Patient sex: M
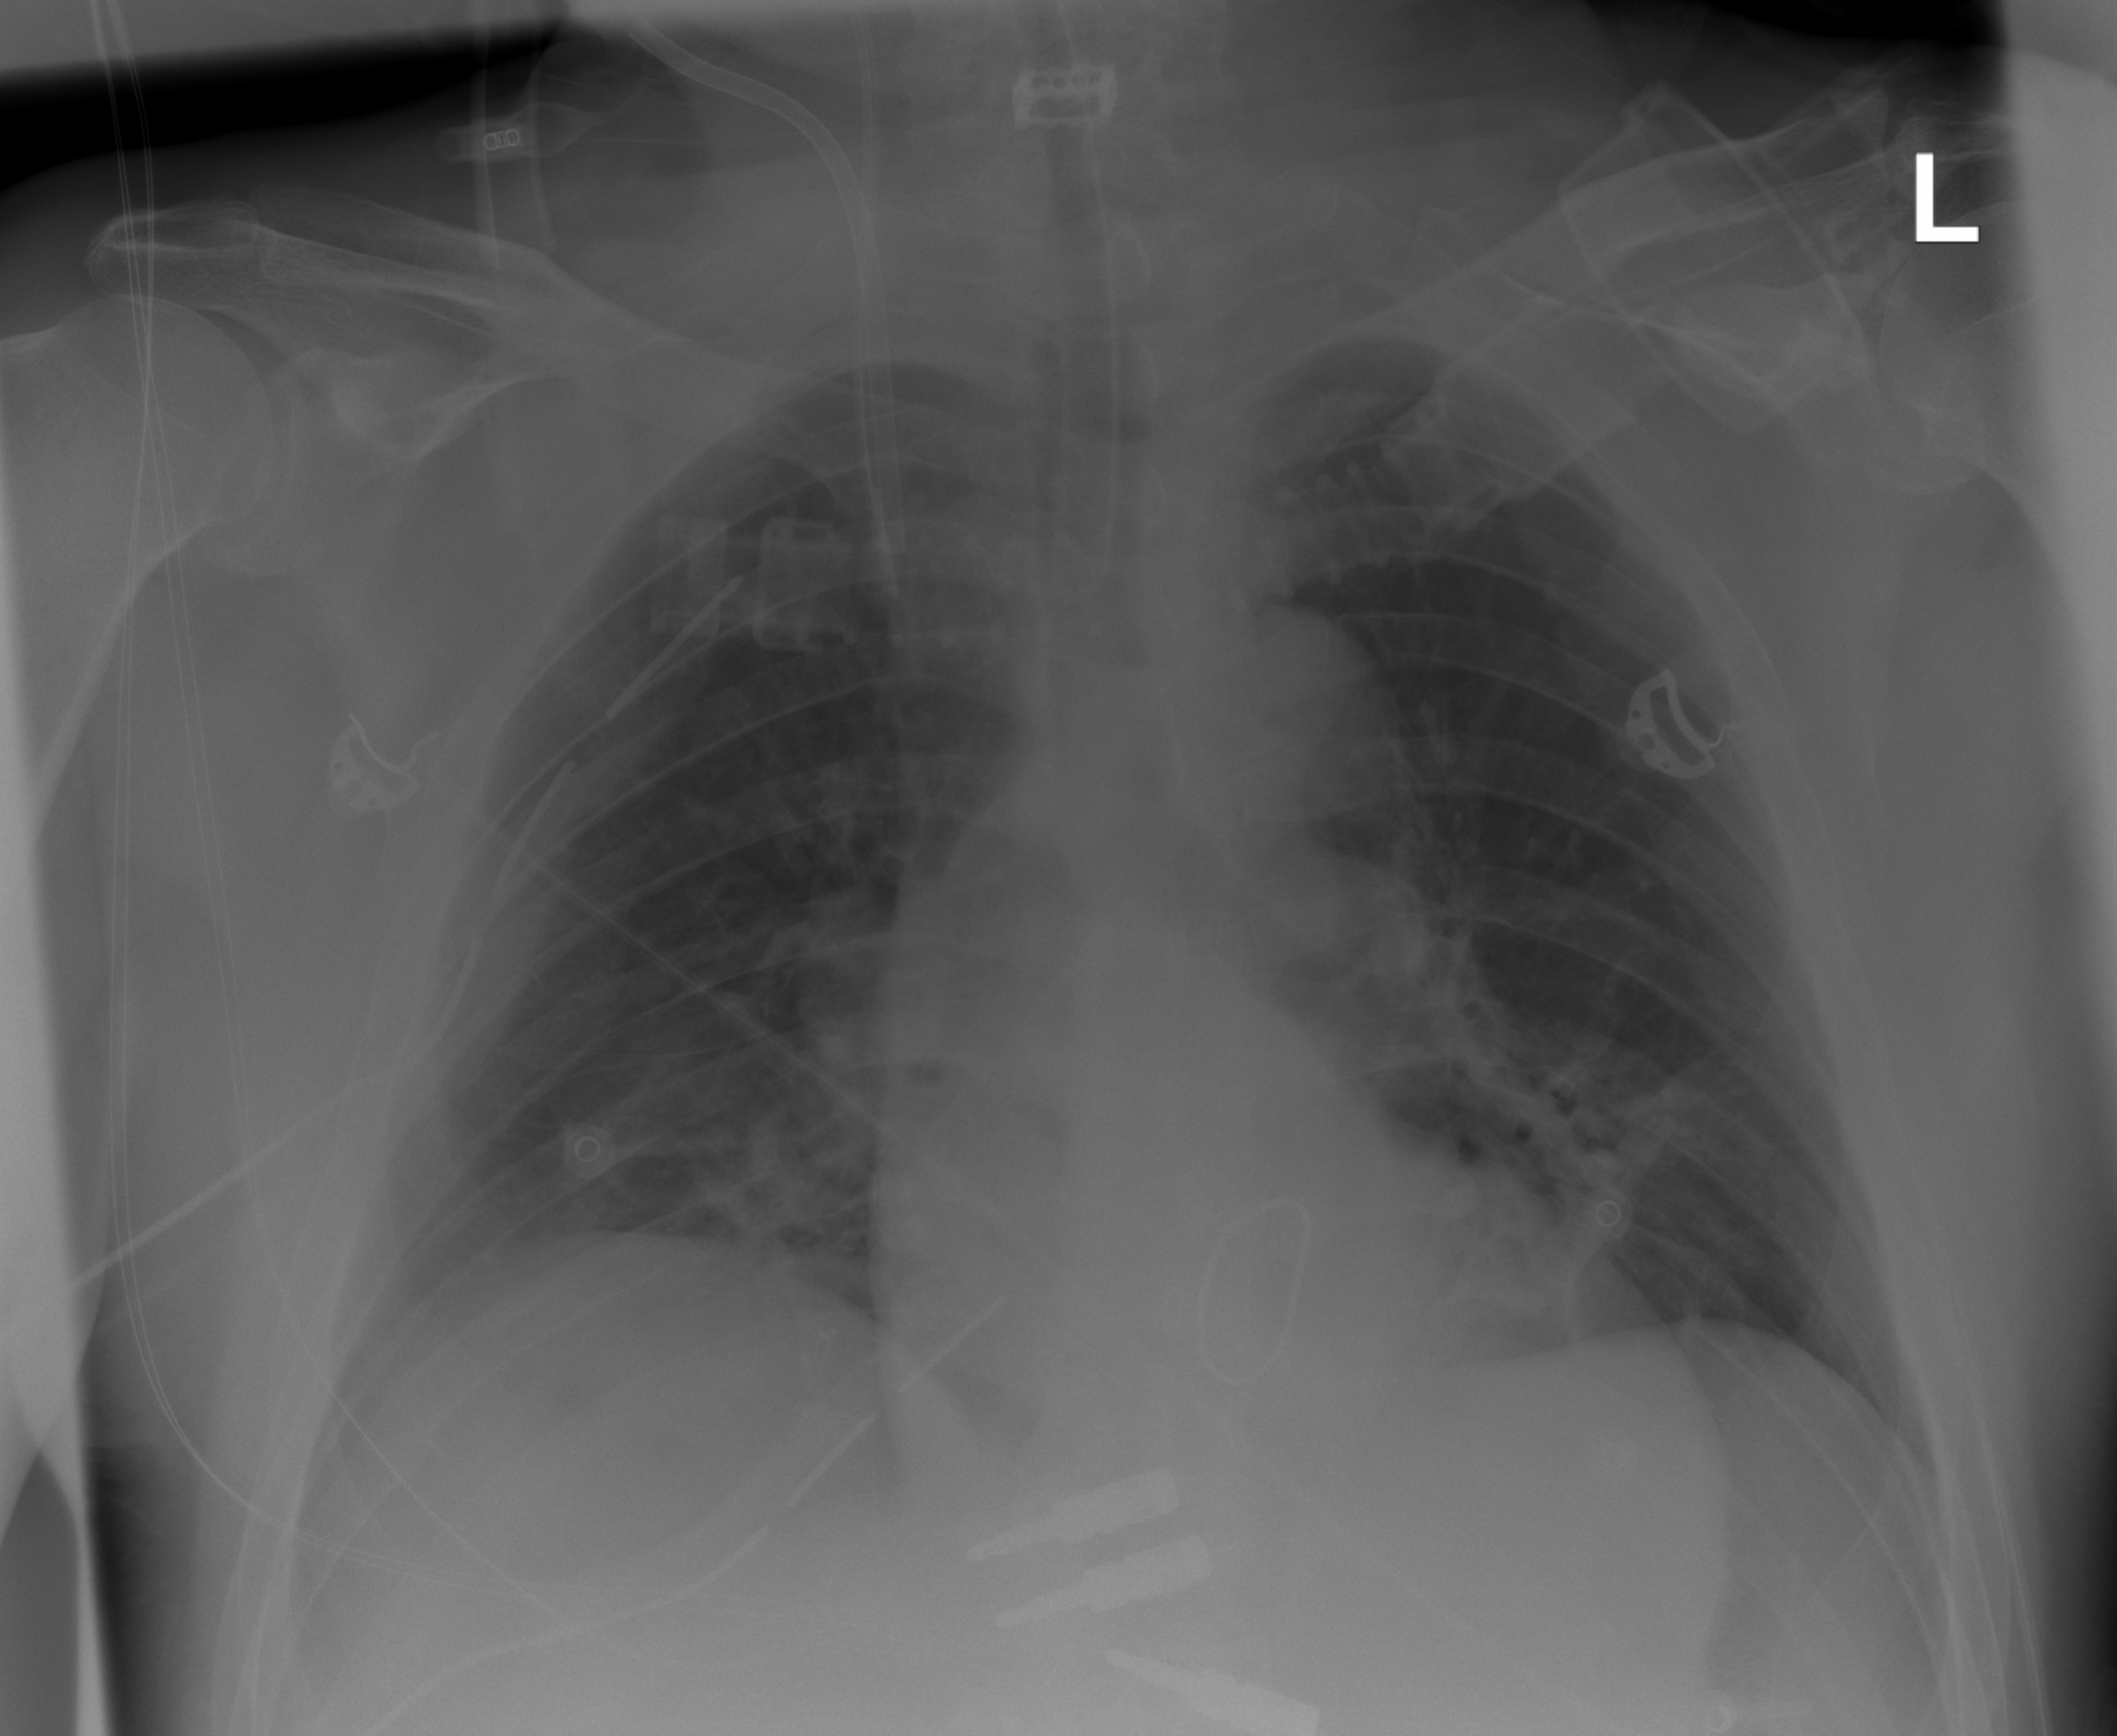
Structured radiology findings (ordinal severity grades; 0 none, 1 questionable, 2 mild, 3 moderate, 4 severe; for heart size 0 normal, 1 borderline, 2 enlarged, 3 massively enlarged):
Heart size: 0
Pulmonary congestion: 0
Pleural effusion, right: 0
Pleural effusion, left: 0
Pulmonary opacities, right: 0
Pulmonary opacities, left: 0
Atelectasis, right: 1
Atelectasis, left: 1